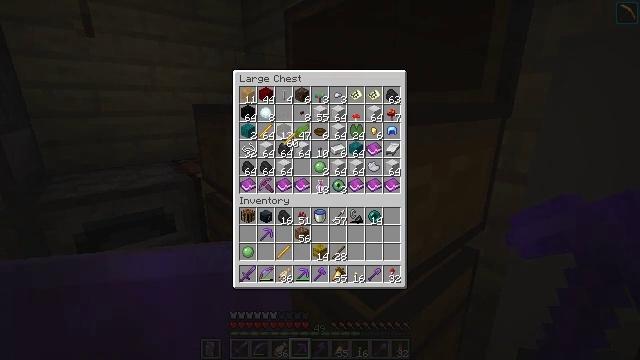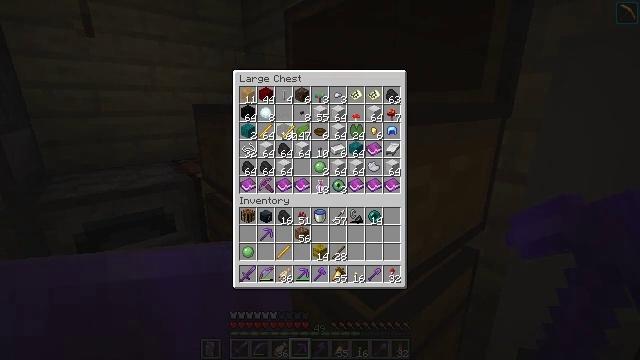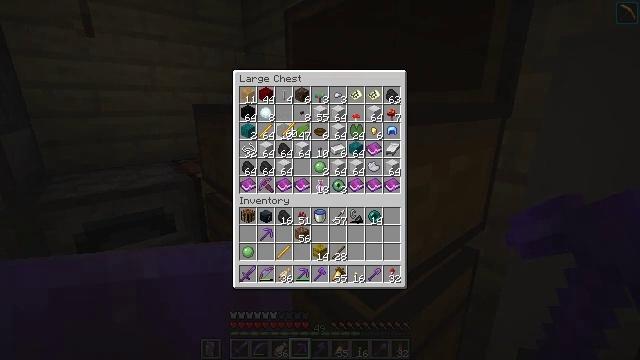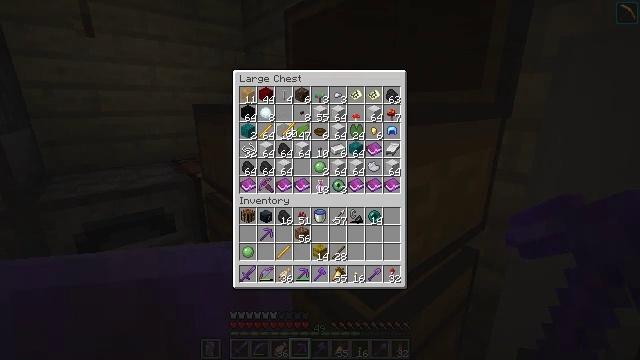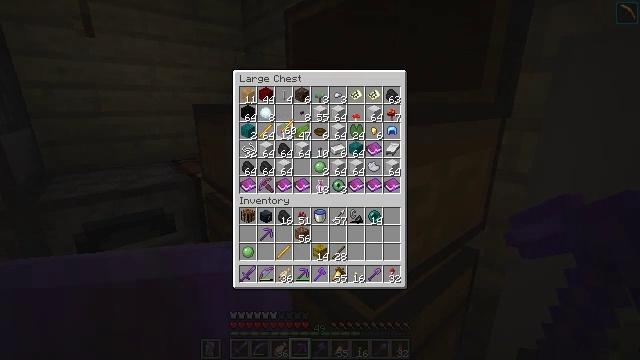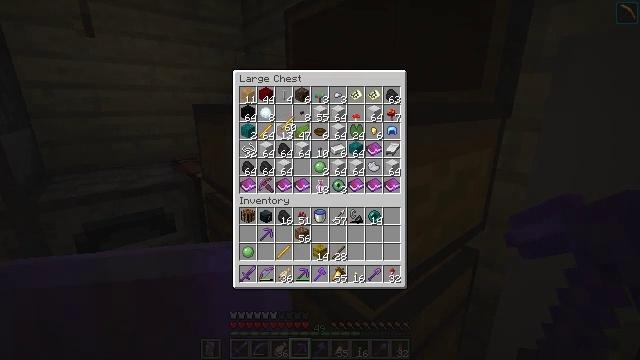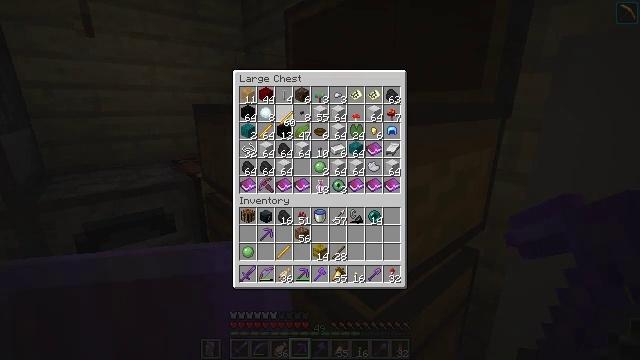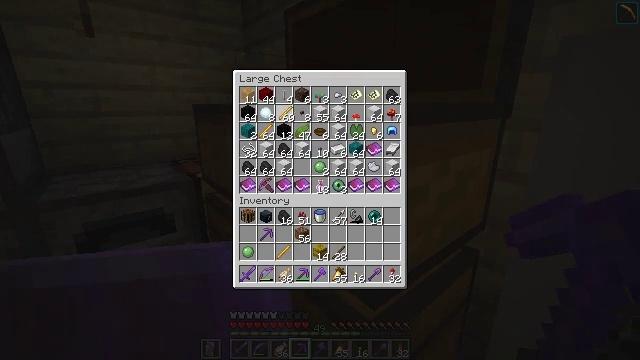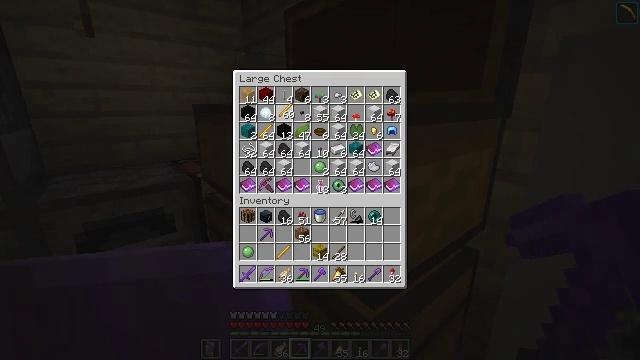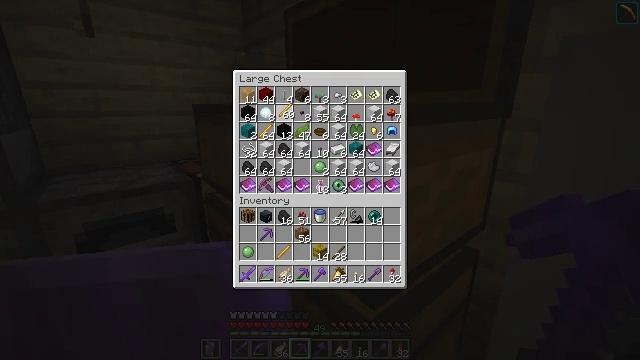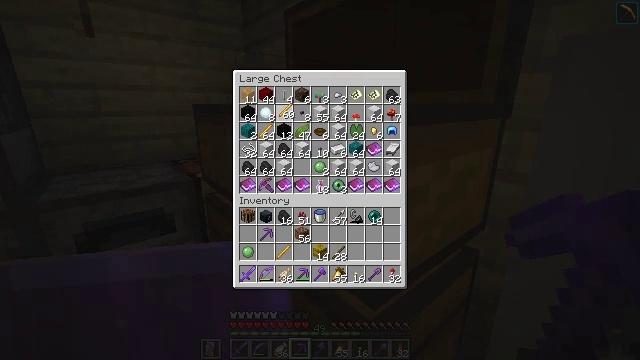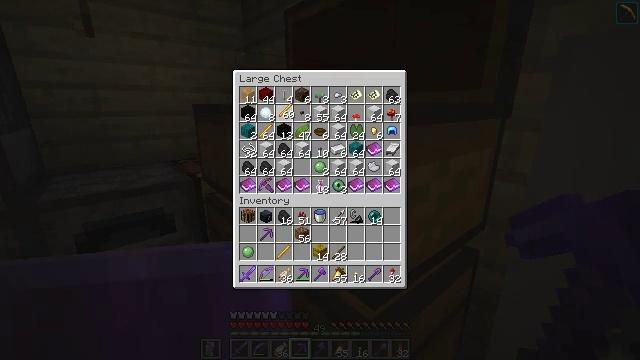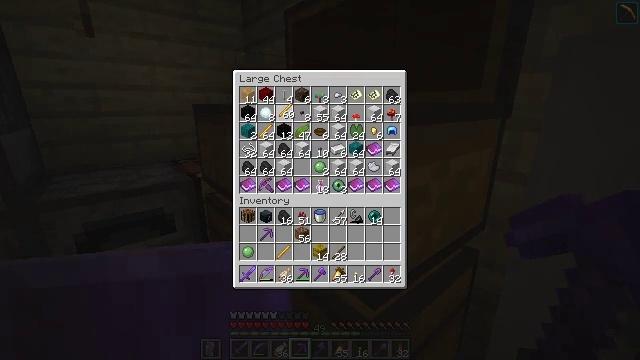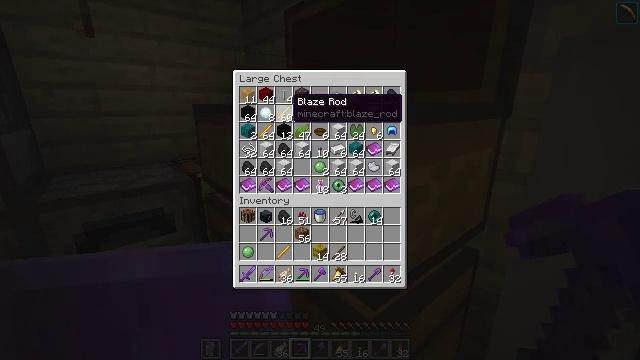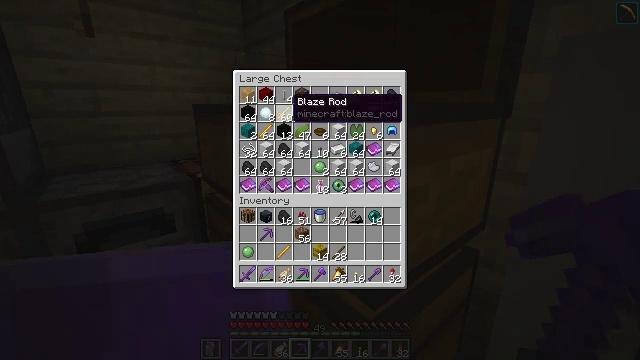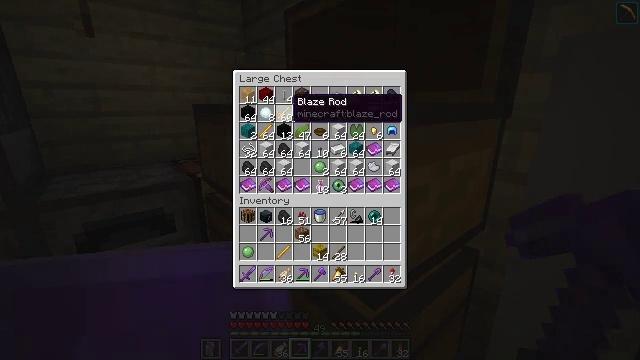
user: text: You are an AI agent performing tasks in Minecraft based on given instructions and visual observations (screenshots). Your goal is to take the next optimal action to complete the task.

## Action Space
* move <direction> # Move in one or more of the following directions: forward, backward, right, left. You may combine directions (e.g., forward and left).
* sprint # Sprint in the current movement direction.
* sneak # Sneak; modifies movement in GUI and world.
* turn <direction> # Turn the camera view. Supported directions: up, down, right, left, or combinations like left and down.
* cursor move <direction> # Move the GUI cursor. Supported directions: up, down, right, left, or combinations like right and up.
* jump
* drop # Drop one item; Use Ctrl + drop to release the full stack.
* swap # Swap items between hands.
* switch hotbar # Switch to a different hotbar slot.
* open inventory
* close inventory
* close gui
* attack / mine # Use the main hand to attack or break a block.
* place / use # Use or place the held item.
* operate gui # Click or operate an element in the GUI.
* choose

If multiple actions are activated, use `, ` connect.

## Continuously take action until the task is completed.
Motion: motion action
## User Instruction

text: Convert one blaze rod into blaze powder.
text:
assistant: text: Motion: cursor move up
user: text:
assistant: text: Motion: no_op
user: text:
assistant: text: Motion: no_op
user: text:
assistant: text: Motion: no_op
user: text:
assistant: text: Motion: no_op
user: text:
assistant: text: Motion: no_op
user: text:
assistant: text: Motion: no_op
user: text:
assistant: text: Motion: no_op
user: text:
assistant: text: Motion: no_op
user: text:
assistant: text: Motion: no_op
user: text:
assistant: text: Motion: operate gui
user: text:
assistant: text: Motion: operate gui
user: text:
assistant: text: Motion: no_op
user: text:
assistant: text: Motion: no_op
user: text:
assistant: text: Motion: no_op
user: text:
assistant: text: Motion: no_op
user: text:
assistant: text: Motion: turn left
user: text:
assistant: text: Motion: turn left
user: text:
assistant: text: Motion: turn left and up
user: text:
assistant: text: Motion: turn left and up
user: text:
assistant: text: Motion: no_op
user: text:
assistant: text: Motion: move forward
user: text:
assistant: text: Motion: move forward
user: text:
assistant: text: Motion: move forward
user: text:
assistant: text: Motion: move forward, turn right
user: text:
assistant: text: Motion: move forward, turn right and down
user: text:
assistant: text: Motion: move forward, turn right and down
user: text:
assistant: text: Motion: move forward, turn right and down
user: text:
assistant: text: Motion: move forward, turn right and down
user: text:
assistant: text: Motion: move forward, turn right and down